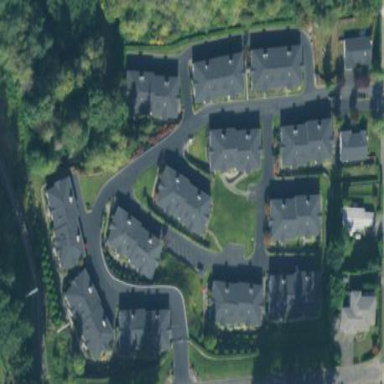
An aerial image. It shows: Residential neighbourhood.